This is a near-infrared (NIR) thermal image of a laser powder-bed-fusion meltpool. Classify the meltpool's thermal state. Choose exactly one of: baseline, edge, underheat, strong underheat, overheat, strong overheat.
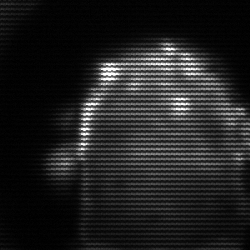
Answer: baseline